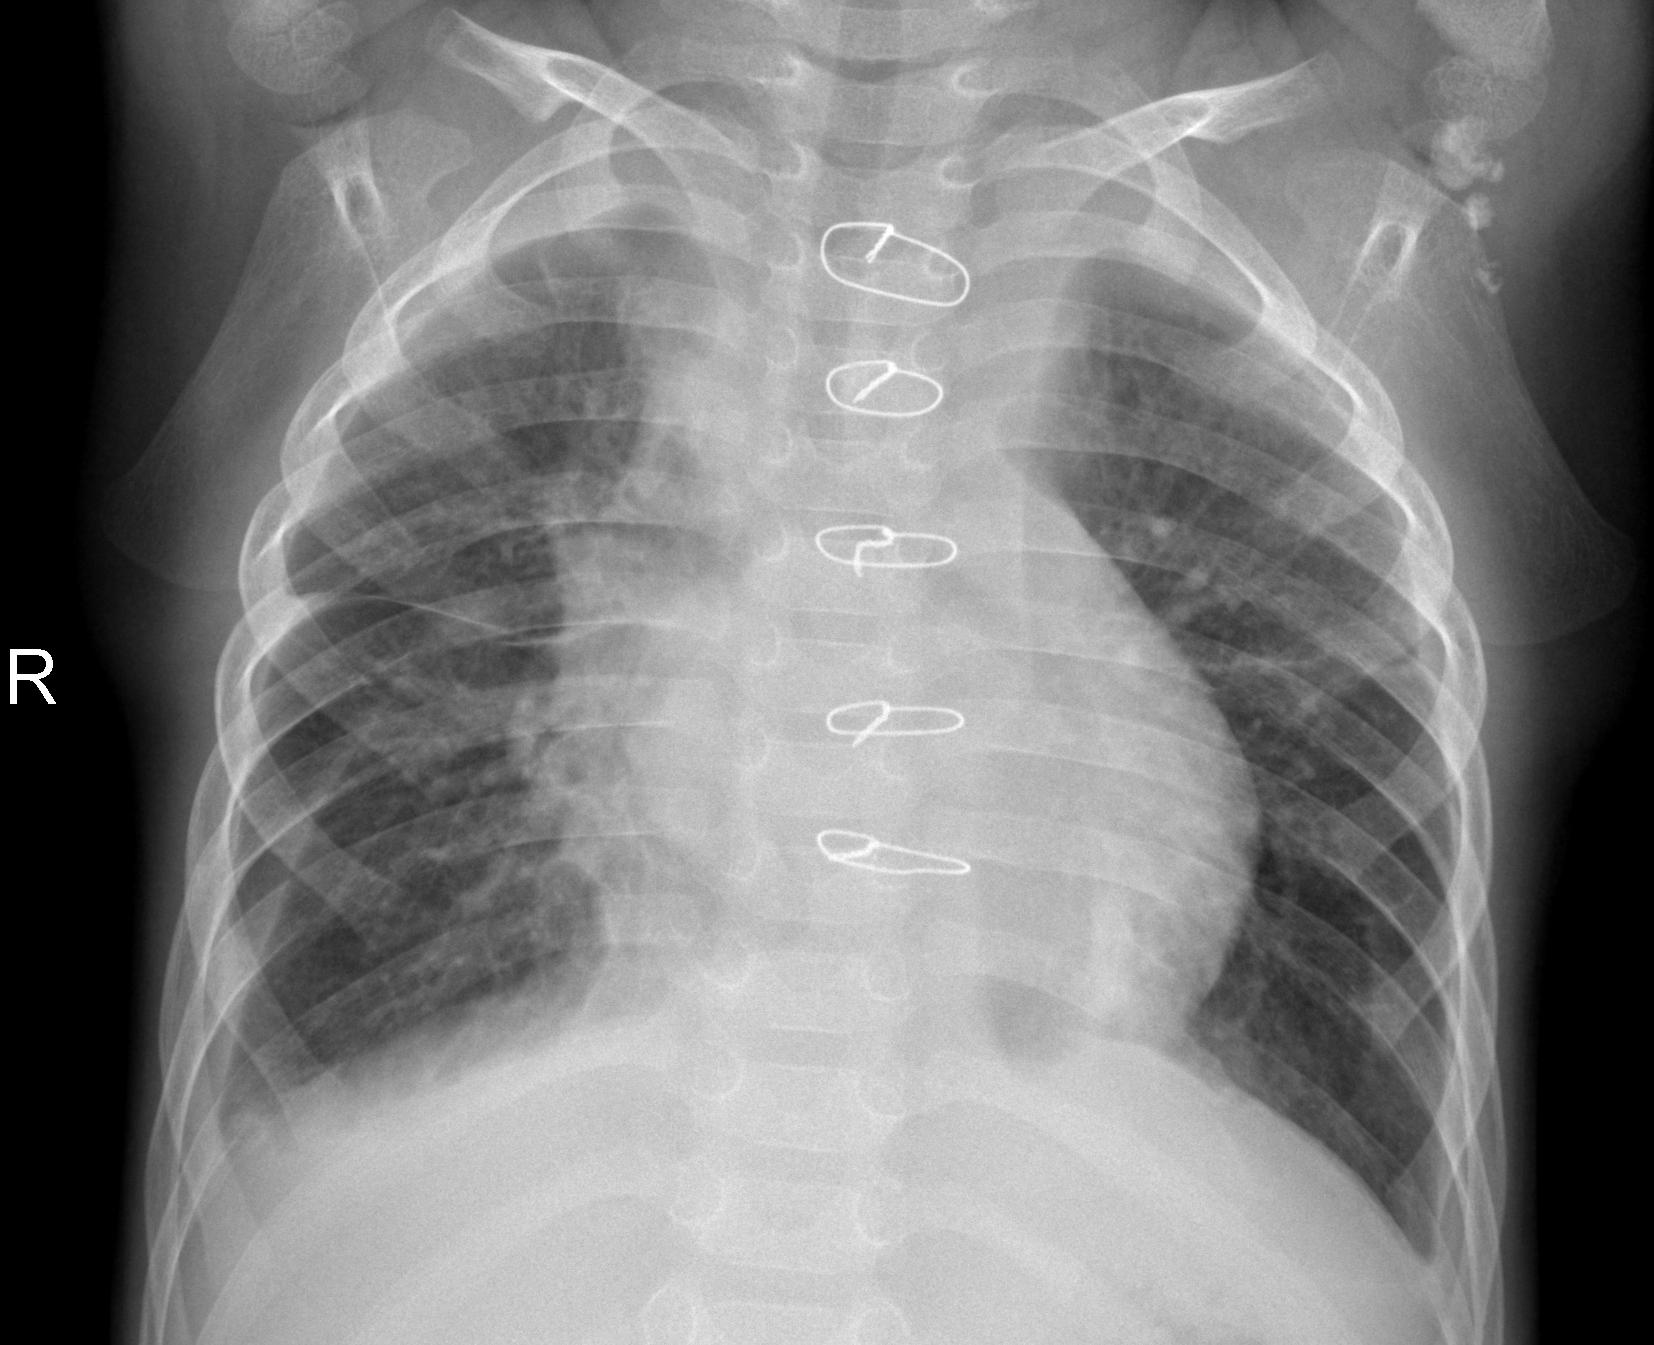
Diagnosis: PNEUMONIA